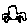
Label: car